Два идеальных амперметра (внутреннее сопротивление которых равно нулю) включены в цепь (см. рис). Сопротивления резисторов соответственно равны $R_1 = 3 ~кОм$, $R_2 = 3R_1, R_3 = 2R_1$. Сопротивление переменного резистора $R_x$ может принимать любые значения от нуля до бесконечности. Напряжение источника постоянного тока $U = 81~ В$.  Вычислите, при каких значениях сопротивления $R_x$:
Сила тока $|I|$ , протекающего через амперметр $A_1$, минимальна. Чему она равна?
Сила тока $|I|$ , протекающего через амперметр $A_1$, максимальна. Чему она равна?
Сила тока $I_0$, протекающего через амперметр $A_2$, вдвое меньше $|I|_\mathrm{max}$ (смотри пункт 2)?
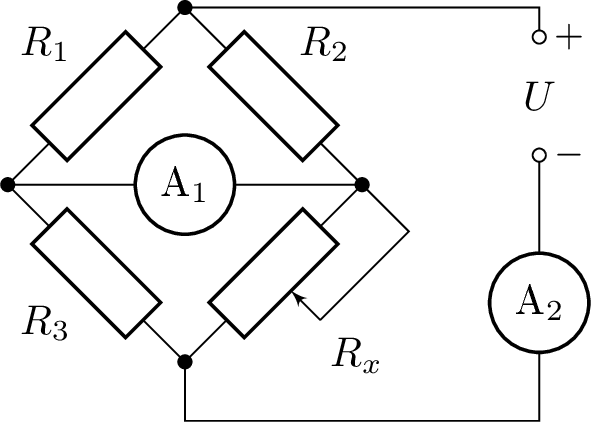
Сила тока $|I|$ , протекающего через амперметр $A_1$, минимальна. Чему она равна?
Ответ: $$|I|_\mathrm{min}= 0$$

Сила тока $|I|$ , протекающего через амперметр $A_1$, максимальна. Чему она равна?
Ответ: $$|I|_\mathrm{max}= U/R_1=27~мА$$

Сила тока $I_0$, протекающего через амперметр $A_2$, вдвое меньше $|I|_\mathrm{max}$ (смотри пункт 2)?
Ответ: $$ I_{0}=\frac{U}{R_{1}} \cdot \frac{4\left(2 R_{1}+R_{x}\right)}{6 R_{1}+11 R_{x}}=\frac{|I|_{\max }}{2}=\frac{U}{2 R_{1}}=13.5~мА $$
Темы:
T, Электричество, Расчет цепей, Всероссийские, Электрические цепи, Амперметр